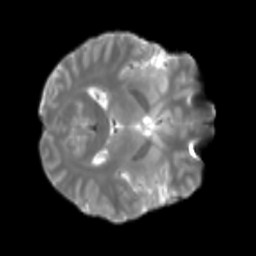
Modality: T2w
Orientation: axial
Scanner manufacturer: siemens
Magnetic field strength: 3 T
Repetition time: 4 s
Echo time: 0.0594 s